Question: I have an AWS AppSync API that uses IAM roles for authentication. I'm using the Amplify GraphQL client to connect to the AppSync server. The image below describes the steps that need to take place to get the IAM credentials, which I'm assuming Amplify is capable of performing. However, I can't find any documentation on how to set up a working example.
Note that I'm using a Cognito user pool directly for authentication, not an external provider like Google or Facebook.

So far I'm able to authenticate the user and get a JWT Token (step 1):
'''
const Amplify = require('aws-amplify').default
const { Auth } = require('aws-amplify')
Amplify.configure({
Auth: {
region: process.env.AWS_REGION,
userPoolId: process.env.COGNITO_USERPOOL_ID,
userPoolWebClientId: process.env.COGNITO_WEBCLIENT_ID,
},
})
Auth.signin(username, password)
.then((user) => {
const token = user.idToken.jwtToken
// I've got the token - what next?
})
'''
How can I request the IAM credentials from the identity pool (step 2), and use them to access the AppSync API (step 3) using Amplify?
If Amplify isn't able to get the credentials itself, I can use 'AWS.CognitoIdentityCredentials' to request them using the AWS SDK, however, I can't see a way of passing them to Amplify to authenticate the API requests (refer to <URL>.
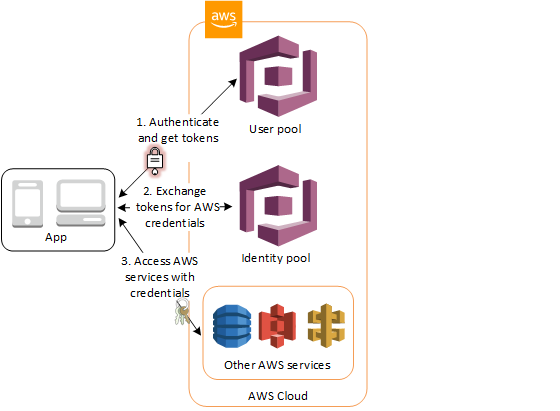
Answer: if your amplify config has an AppSync API with AWS_IAM authentication and a cognito user pool, Amplify will use the id token to get AWS credential automatically.
To actually call the AppSync API, all you have to do is:
'''
API.graphql({query})
'''